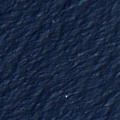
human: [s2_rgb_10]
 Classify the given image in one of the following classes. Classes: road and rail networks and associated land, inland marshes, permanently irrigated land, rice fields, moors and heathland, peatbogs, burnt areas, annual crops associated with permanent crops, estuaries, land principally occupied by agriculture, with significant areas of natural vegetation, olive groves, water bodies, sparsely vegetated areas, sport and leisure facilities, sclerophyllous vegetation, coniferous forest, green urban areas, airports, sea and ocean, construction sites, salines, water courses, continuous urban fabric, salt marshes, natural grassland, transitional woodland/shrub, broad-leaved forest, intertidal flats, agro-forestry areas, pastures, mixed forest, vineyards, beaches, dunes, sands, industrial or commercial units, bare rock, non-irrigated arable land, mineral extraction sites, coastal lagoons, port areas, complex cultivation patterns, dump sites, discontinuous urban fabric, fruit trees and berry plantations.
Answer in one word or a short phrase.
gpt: sea and ocean